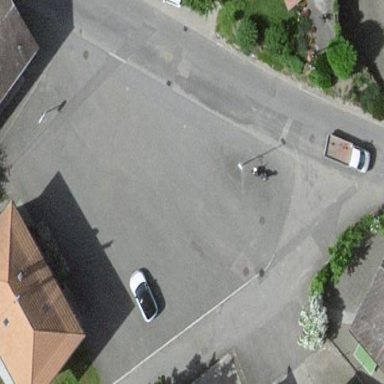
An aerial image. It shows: Pedestrian road.